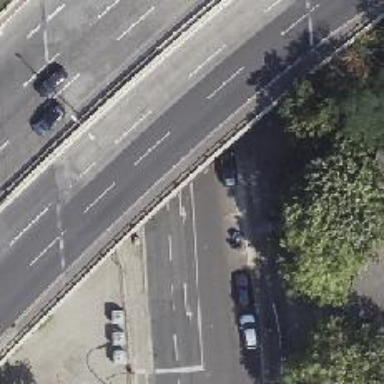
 having separate sidewalk and cycle track."